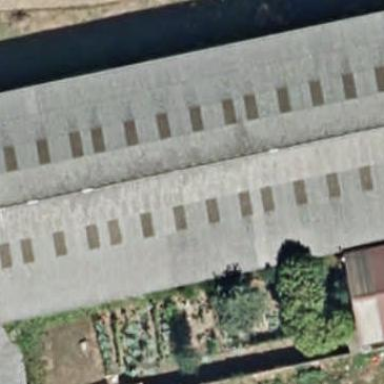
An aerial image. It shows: Industrial building.